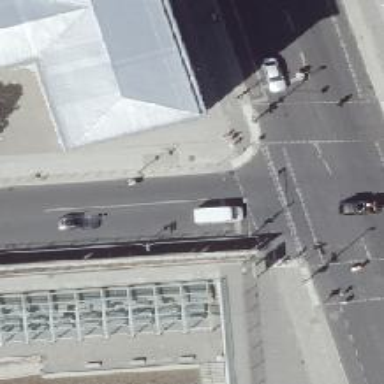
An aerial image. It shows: Road with traffic signals.